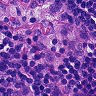
Metastatic tissue present: no